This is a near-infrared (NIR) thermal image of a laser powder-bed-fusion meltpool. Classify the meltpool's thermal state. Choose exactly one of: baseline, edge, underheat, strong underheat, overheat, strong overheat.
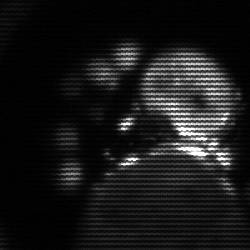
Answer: baseline